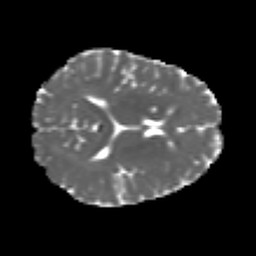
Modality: MD
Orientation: axial
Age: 26
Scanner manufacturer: siemens
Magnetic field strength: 3 T
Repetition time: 4.52 s
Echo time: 0.084 s